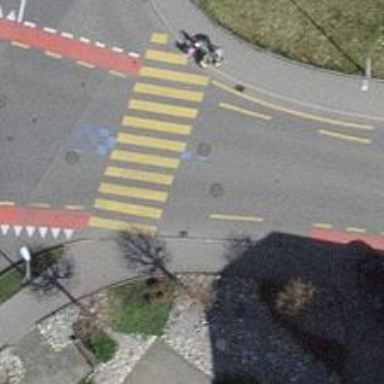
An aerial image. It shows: Uncontrolled zebra crossing with zebra markings.